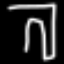
Label: pants